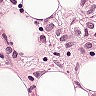
Metastatic tissue present: yes